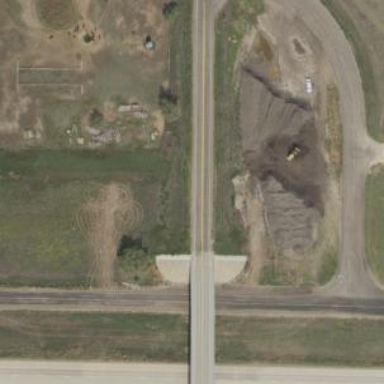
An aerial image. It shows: Secondary road crossing viaduct bridge.